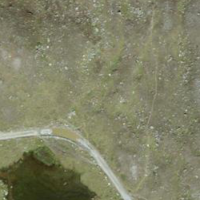
EUNIS habitat code: 26
Species observed at this site:
Eriophorum scheuchzeri
Cyaniris semiargus
Oenanthe oenanthe
Fabriciana niobe